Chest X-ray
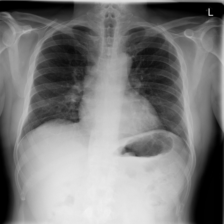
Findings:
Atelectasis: negative
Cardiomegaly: negative
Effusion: negative
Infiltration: negative
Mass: negative
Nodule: negative
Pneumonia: negative
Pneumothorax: negative
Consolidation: negative
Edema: negative
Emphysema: negative
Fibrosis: negative
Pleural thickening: negative
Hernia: negative